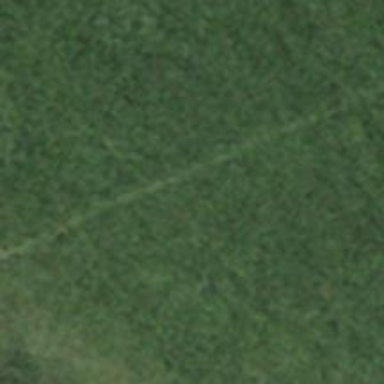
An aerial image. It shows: Grassy path.